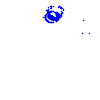
Particle: kaon